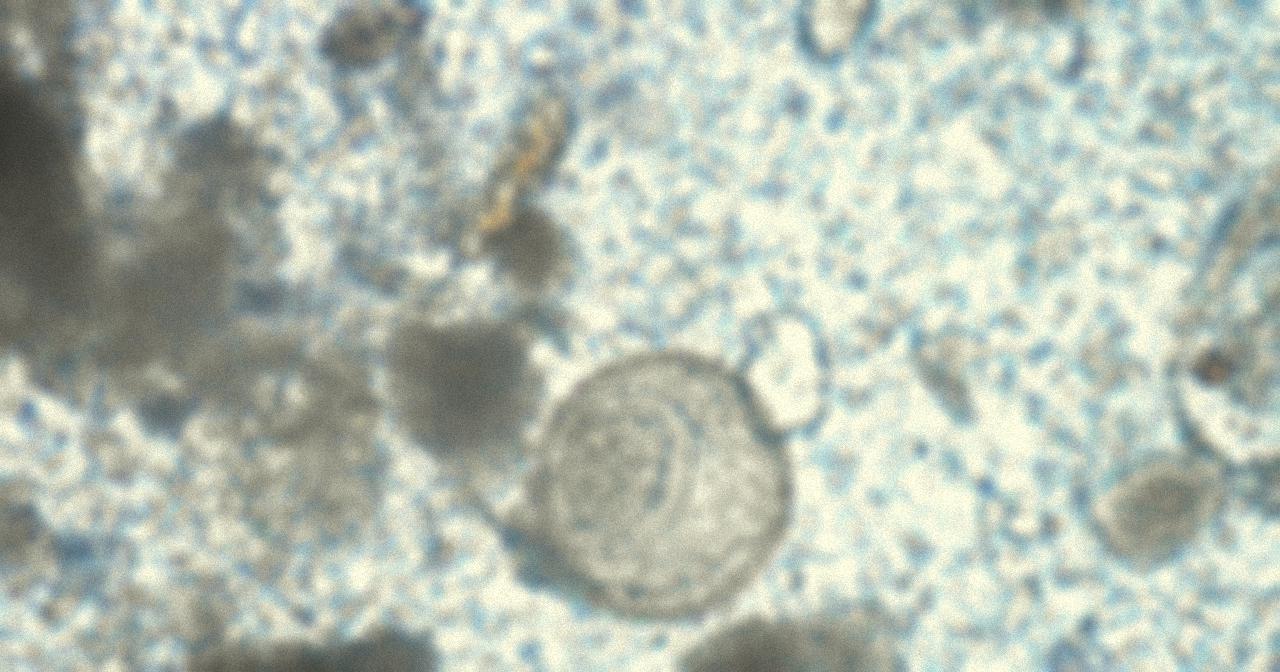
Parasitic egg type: Hymenolepis diminuta